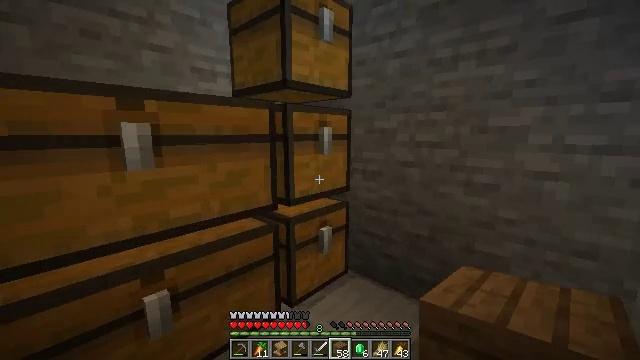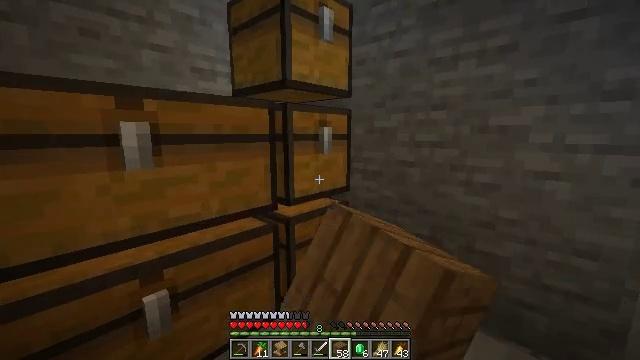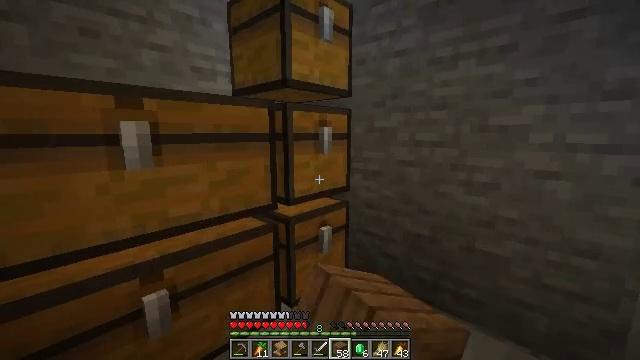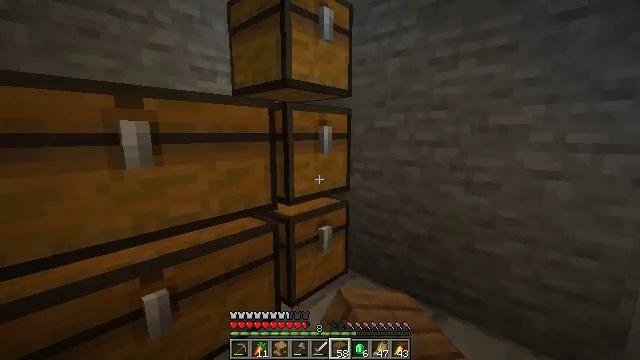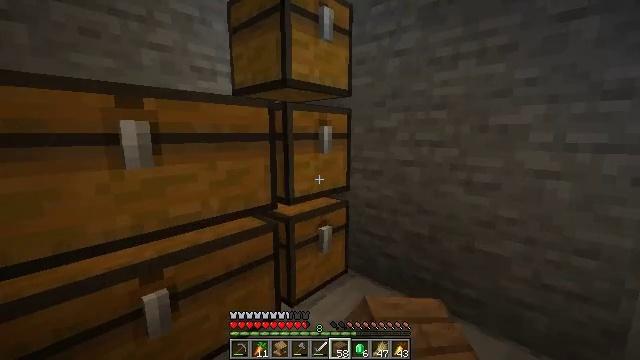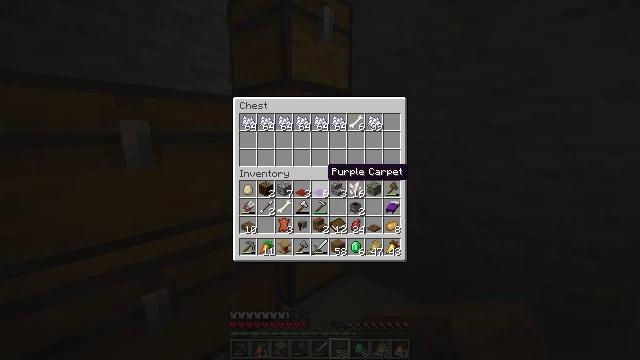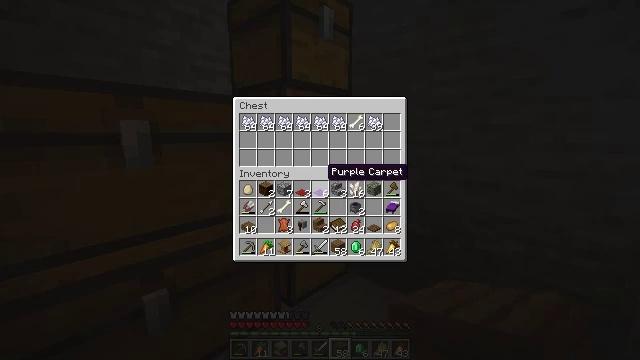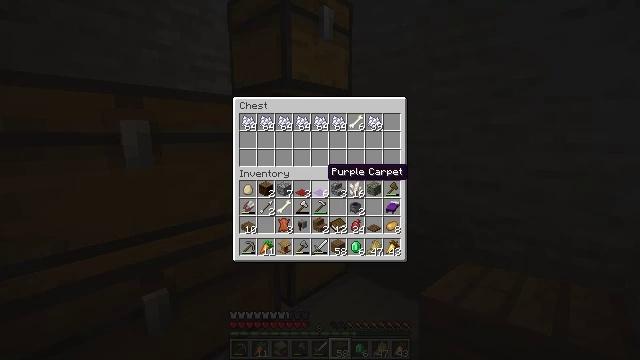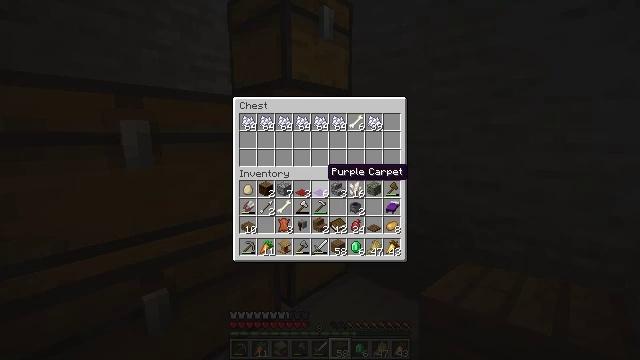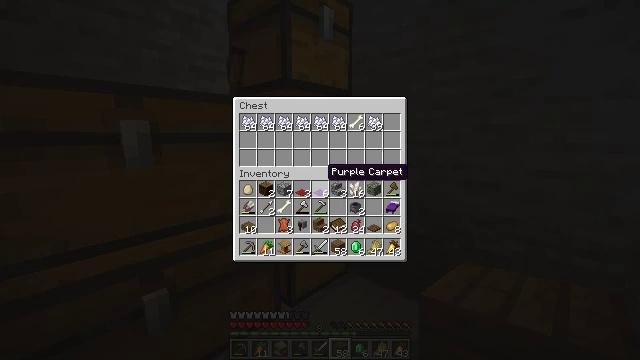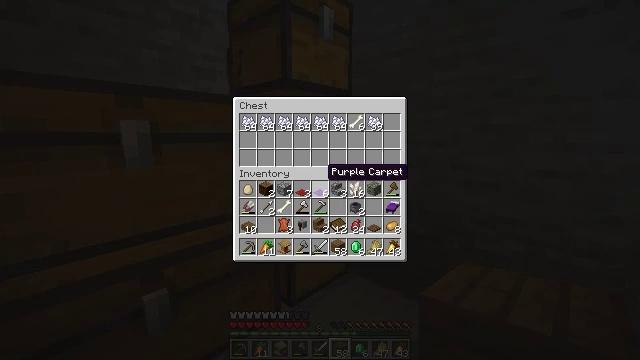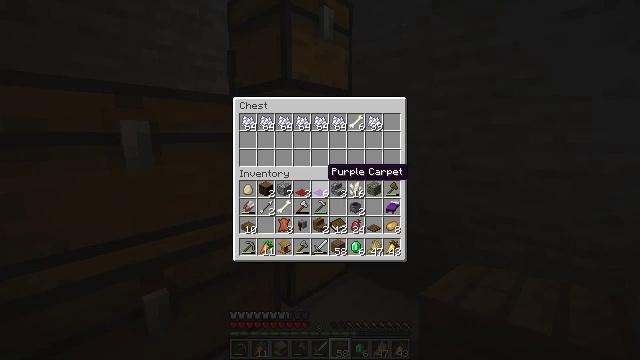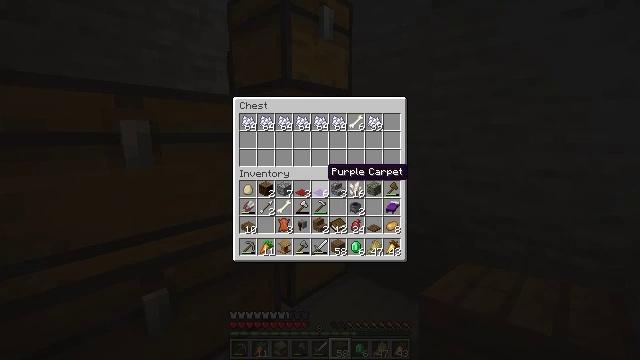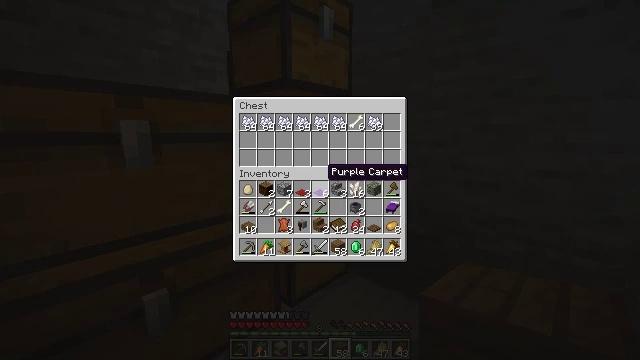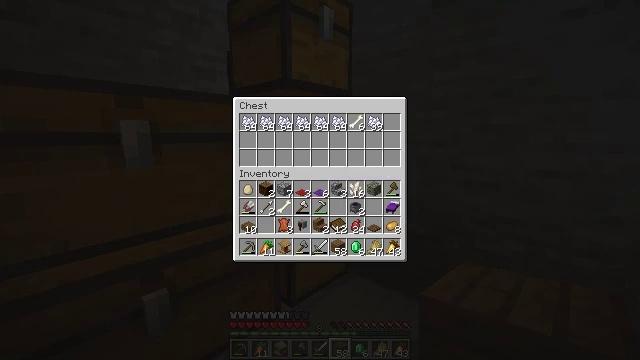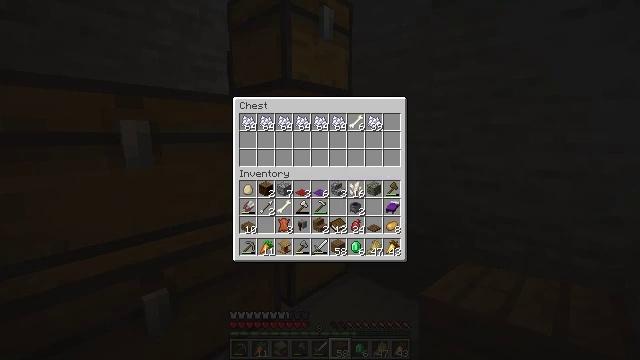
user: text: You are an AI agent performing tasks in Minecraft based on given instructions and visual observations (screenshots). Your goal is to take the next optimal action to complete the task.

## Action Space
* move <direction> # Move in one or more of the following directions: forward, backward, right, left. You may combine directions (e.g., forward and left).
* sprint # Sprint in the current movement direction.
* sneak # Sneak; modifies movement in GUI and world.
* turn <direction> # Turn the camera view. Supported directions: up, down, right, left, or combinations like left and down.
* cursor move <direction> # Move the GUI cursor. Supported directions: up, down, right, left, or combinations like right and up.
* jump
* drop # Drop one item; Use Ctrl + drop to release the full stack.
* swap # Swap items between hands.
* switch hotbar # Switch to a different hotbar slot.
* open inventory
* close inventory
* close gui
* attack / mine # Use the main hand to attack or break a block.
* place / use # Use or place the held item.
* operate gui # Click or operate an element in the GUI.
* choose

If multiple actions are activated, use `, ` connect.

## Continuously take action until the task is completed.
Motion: motion action
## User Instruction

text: Collect bamboo for crafting.
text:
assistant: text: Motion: use / place
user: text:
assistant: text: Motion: use / place
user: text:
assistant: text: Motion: no_op
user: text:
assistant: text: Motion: no_op
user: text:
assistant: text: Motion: no_op
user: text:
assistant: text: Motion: no_op
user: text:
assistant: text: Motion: no_op
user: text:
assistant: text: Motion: no_op
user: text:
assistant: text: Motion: no_op
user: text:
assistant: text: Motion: no_op
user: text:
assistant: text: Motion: no_op
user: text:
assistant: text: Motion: no_op
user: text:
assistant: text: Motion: no_op
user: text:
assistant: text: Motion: no_op
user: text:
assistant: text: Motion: no_op
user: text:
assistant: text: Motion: no_op
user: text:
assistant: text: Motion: no_op
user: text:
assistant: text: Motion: no_op
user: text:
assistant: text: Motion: no_op
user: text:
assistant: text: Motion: no_op
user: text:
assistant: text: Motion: no_op
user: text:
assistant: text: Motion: no_op
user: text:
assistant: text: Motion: no_op
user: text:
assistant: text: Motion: no_op
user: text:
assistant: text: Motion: no_op
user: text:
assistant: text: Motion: no_op
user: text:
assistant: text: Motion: no_op
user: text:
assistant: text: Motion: no_op
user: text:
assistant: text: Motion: turn down
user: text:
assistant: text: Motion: turn right and down